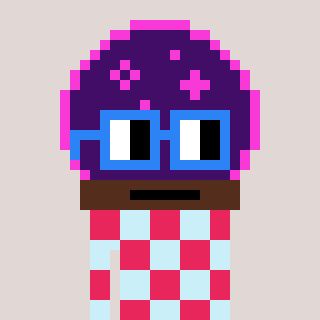
a pixel art character with square blue glasses, a crystalball-shaped head and a cold-colored body on a warm background